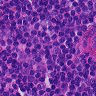
Metastatic tissue present: no